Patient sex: M
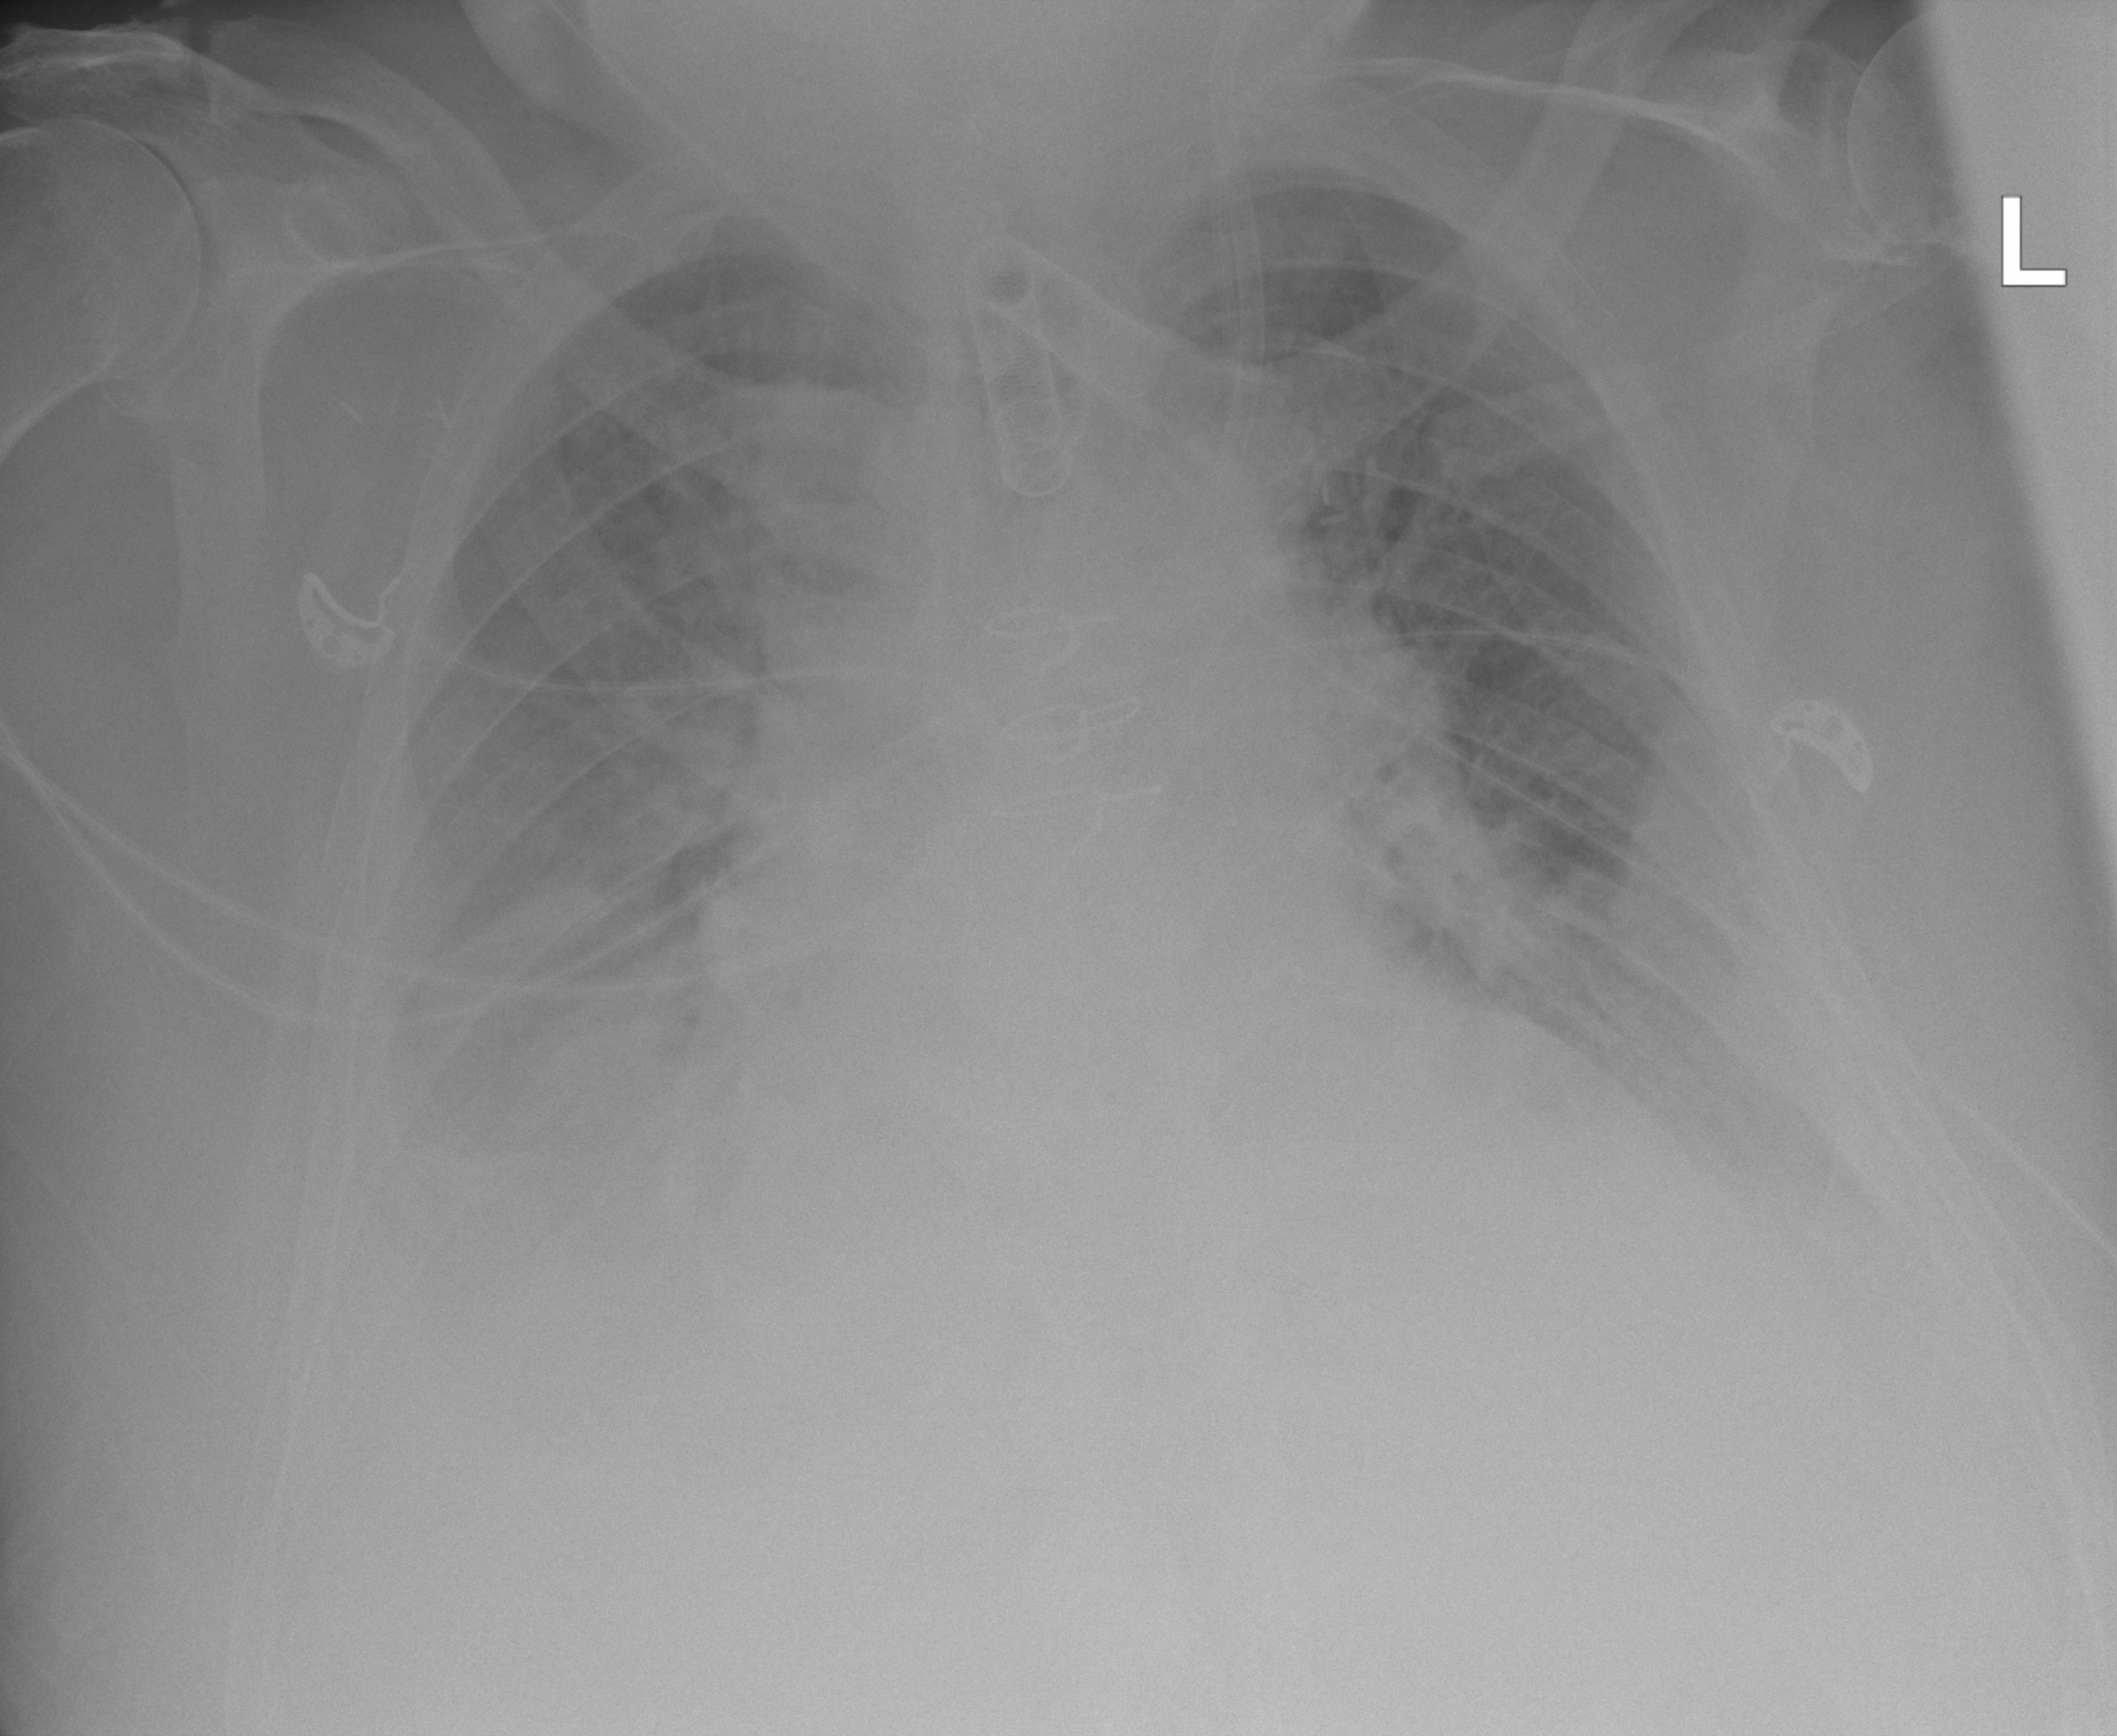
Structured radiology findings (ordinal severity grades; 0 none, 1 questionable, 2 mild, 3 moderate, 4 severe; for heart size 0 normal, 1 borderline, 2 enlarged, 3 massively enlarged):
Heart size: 2
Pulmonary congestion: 2
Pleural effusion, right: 2
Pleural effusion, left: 2
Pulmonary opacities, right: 1
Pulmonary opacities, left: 1
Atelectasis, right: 2
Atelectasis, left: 2